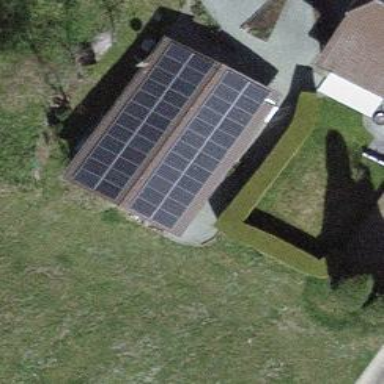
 consisting of solar photovoltaic panels."